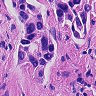
Metastatic tissue present: yes